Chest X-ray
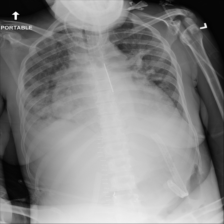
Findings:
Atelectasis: negative
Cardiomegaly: negative
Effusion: negative
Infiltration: positive
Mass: negative
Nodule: negative
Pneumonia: negative
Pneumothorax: negative
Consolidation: negative
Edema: negative
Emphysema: negative
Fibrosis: negative
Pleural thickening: negative
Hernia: negative